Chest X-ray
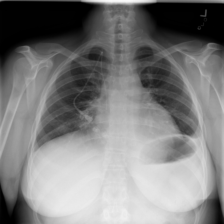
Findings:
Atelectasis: negative
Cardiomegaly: negative
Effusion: positive
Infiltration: negative
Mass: negative
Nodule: negative
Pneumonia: negative
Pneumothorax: negative
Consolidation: negative
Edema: negative
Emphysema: negative
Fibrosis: negative
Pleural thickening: negative
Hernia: negative